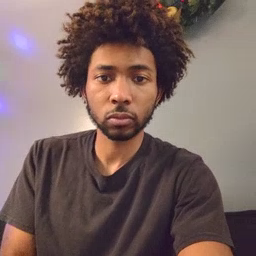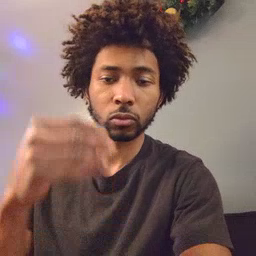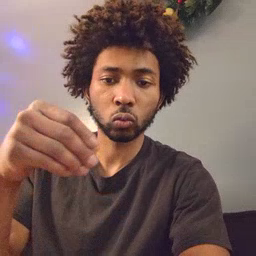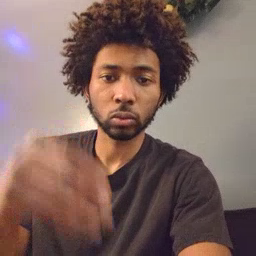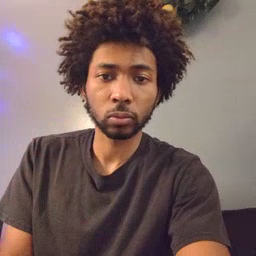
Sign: store